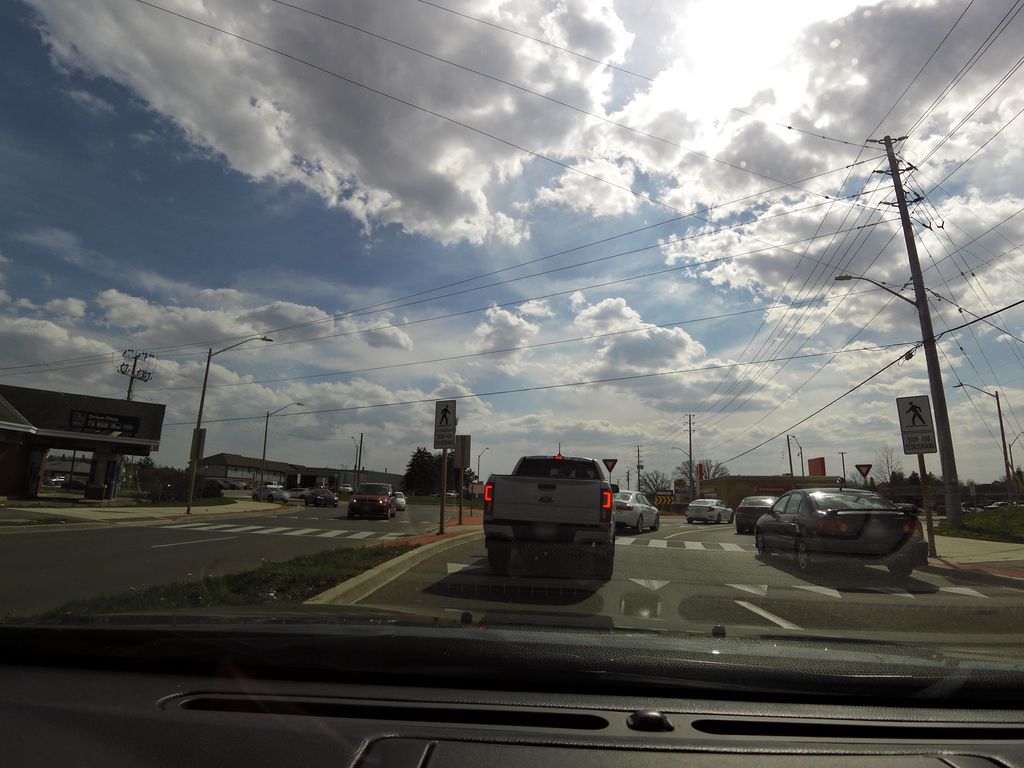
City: kitchener-waterloo